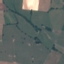
Land use / land cover class: Pasture